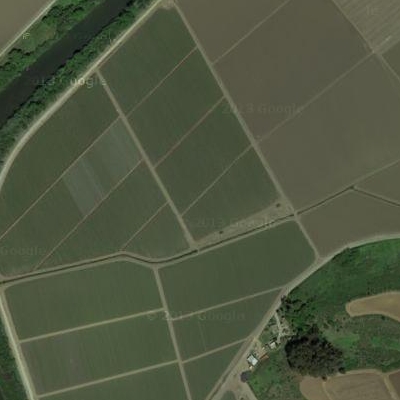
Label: Field